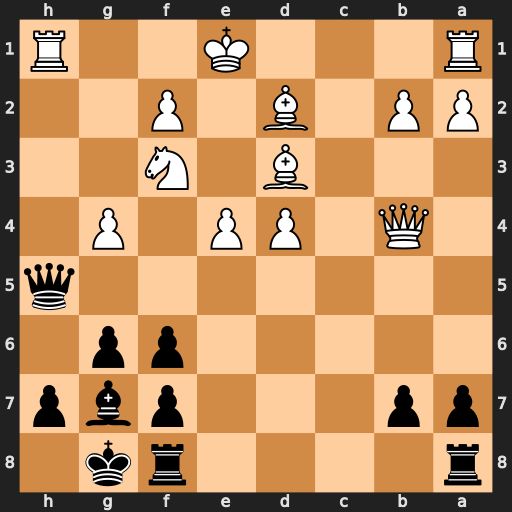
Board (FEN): r4rk1/pp3pbp/5pp1/7q/1Q1PP1P1/3B1N2/PP1B1P2/R3K2R
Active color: b
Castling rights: KQ
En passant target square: -
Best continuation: Qxh1+ Ke2 Qxa1